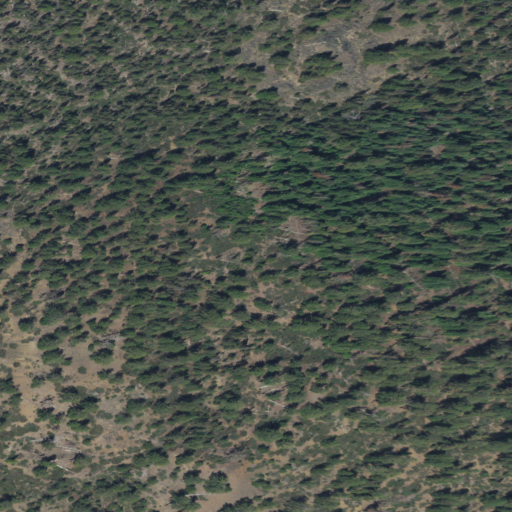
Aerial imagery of mountain in Oregon named Cinder Cone containing only evergreen forest